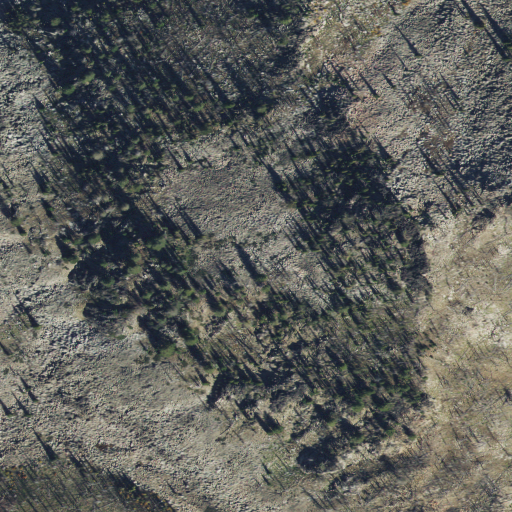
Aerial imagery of mountain in Idaho named Savage Point containing shrub, evergreen forest, and grassland